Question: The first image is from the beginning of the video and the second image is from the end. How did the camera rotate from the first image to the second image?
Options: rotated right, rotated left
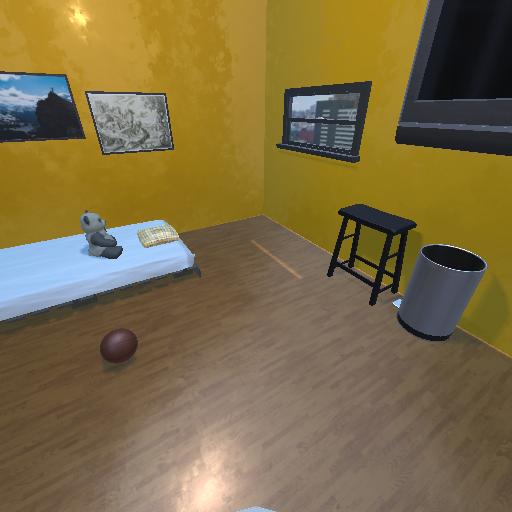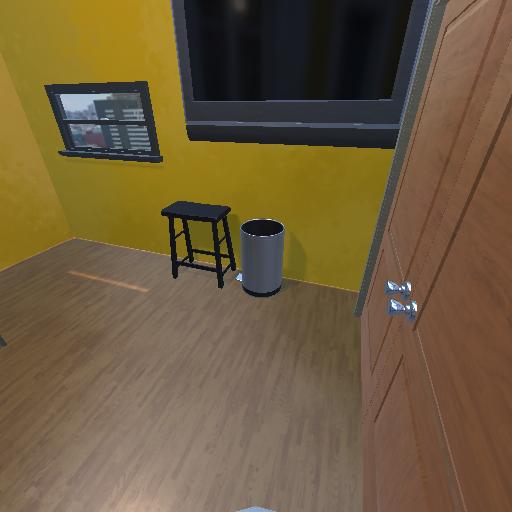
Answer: rotated right